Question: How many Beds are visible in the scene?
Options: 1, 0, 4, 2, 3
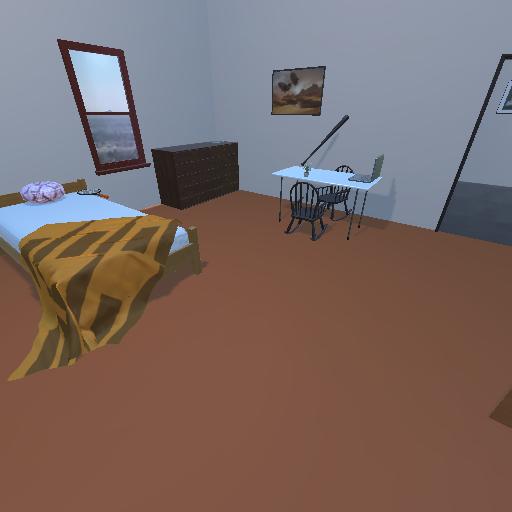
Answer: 1